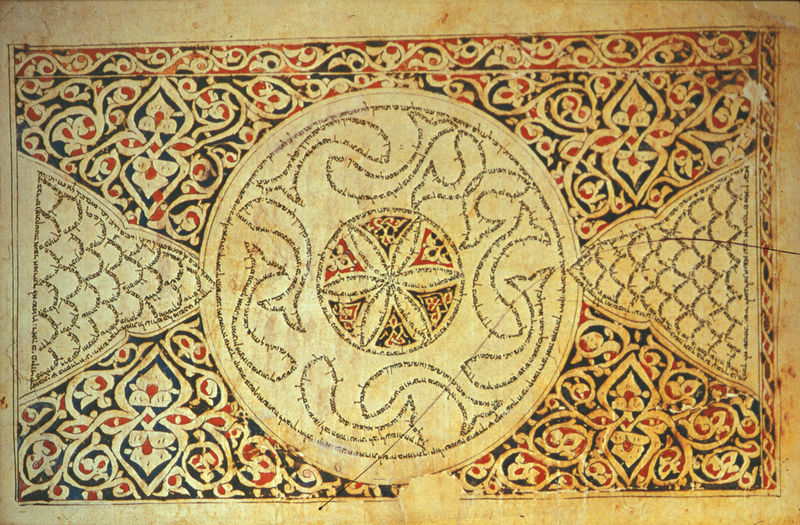
Titel: Pentateuch (aus Sarria?)
Künstler: unbekannt
Standort: London
Institution: British Library
Schlagwörter: blau, blätter, weiß, dreieck, gelb, grün, ocker, blume, blumen, braun, bunt, hell, mitte, orange, schwarz, skizze, zeichnung, blüte, blüten, rot, beige, malerei, muster, ornament, teppich, wand, band, rahmen, silber, sonne, boden, stickerei, stoff, decke, blatt, kreis, rund, schuppen, ranken, schrift, papier, abstrakt, farbe, formen, vergilbt, linien, rand, querformat, dekoration, symmetrie, dekor, floral, ornamente, verzierung, wandmalerei, foto, fotografie, wei, symetrie, buch, orient, orientalisch, rechteck, stern, linear, symmetrisch, form, gewunden, seite, text, mosaik, gebet, entwurf, fleck, photo, ornamental, pergament, rauten, karte, fisch, kaputt, arabisch, farbfoto, rosette, leder, mittelalter, fresko, wale, gestickt, mandala, vorlage, textil, doppelkreis, dreiecke, spirale, webteppich, islam, persien, seestern, arabesken, fische, riss, schwaz, arabeske, bandwerk, zentriert, mittig, bruch, beschädigt, buchmalerei, delphine, islamische kunst, kultur, fischmuster, codex, doppelkreise, kriese, deckenbemalung, pflanzenranken, teppig, wandmalerie, flieskunst, schzppen, es blau, hybräisch, presisch, persisxh